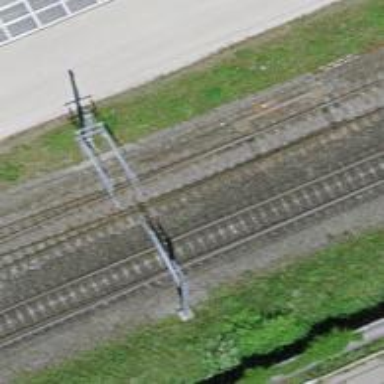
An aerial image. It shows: Single railway track with electrification through contact line.